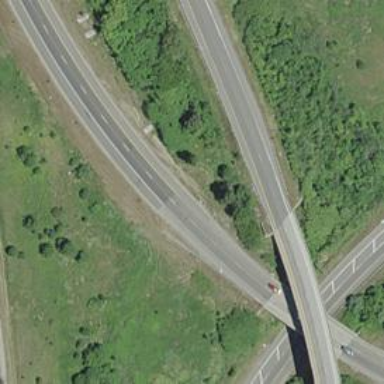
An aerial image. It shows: Asphalt motorway link.